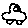
Label: car